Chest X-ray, PA view. Patient: 34 years old, sex M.
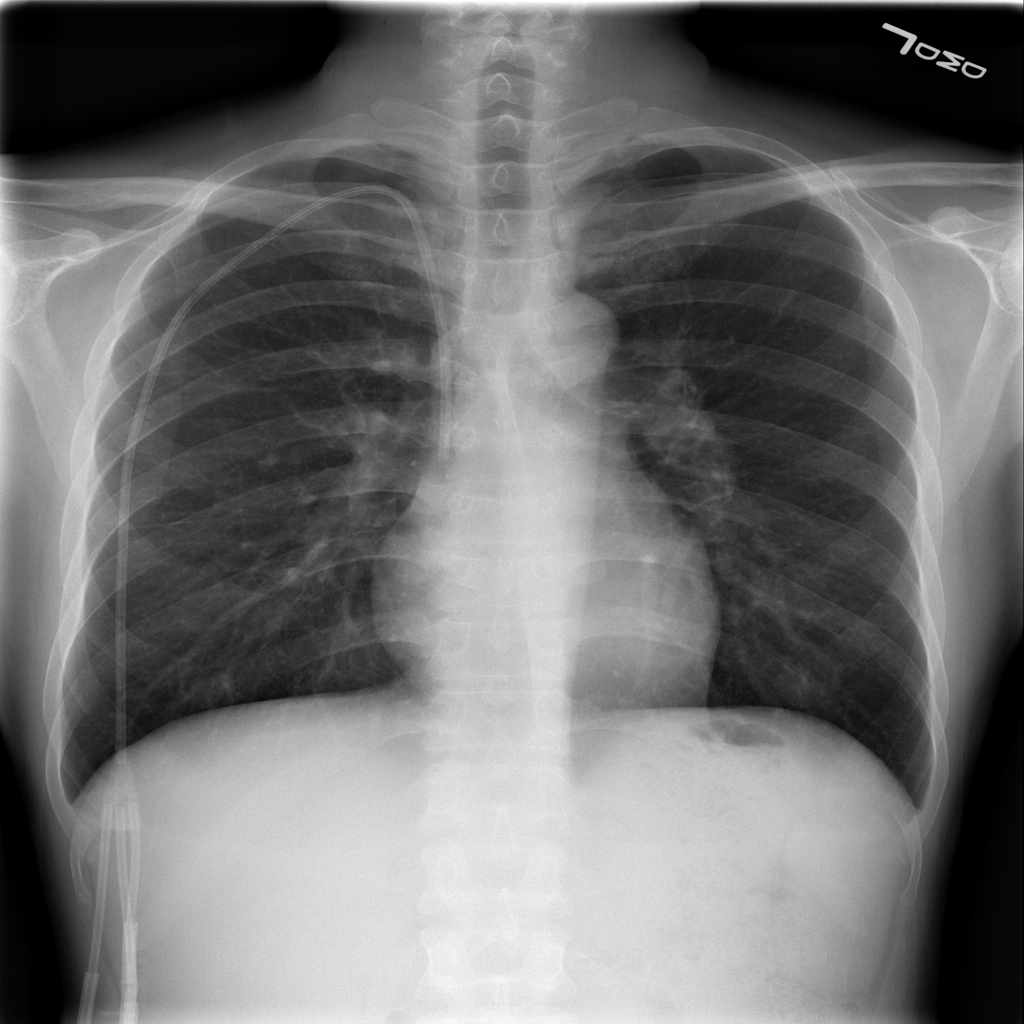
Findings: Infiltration